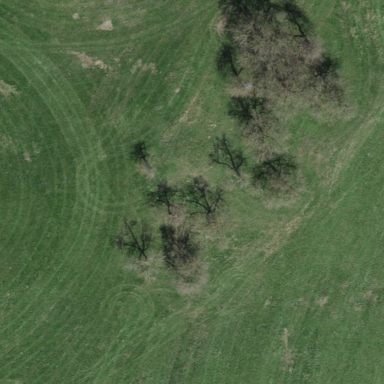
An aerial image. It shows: Orchard.